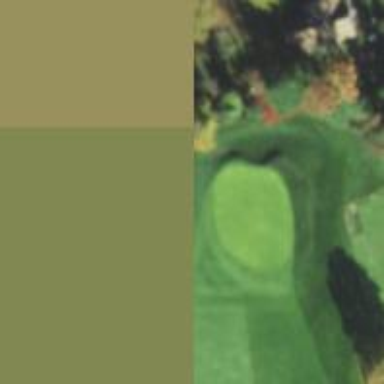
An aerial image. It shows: Golf hole.